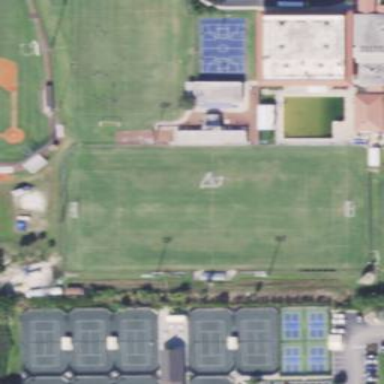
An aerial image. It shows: American football and lacrosse pitch.